Field crop: maize
Growth stage: 2
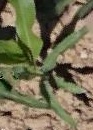
Species: maize